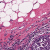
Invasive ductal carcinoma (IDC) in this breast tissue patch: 0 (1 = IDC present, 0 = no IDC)